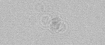
Label: camera_spot